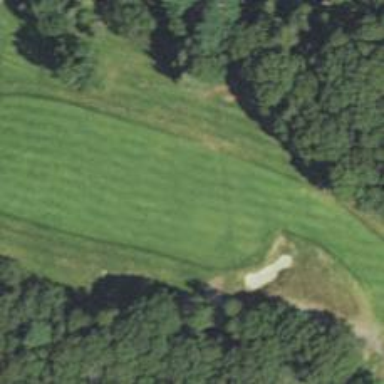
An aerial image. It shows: Golf hole.